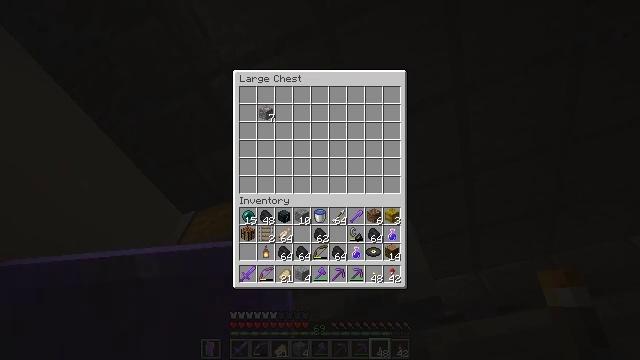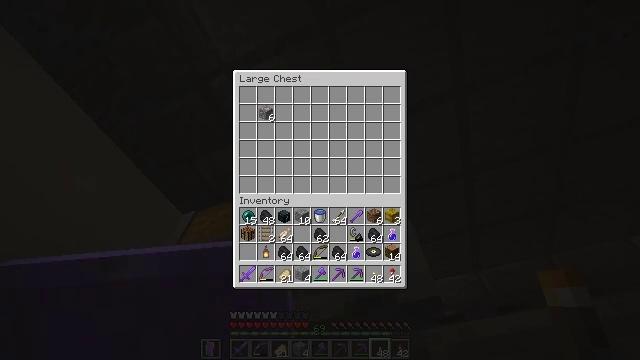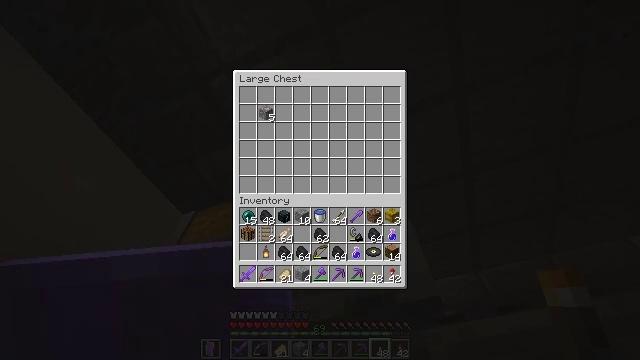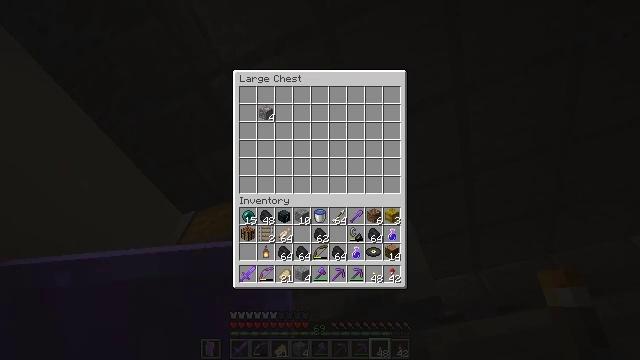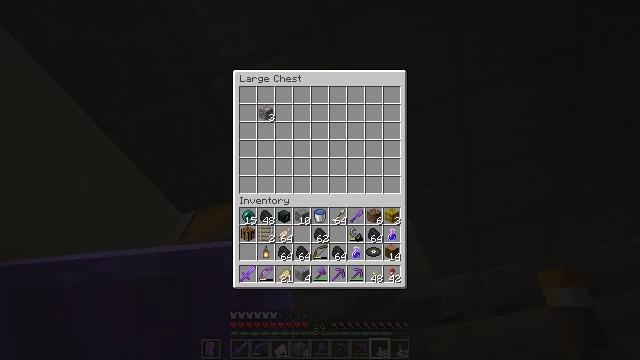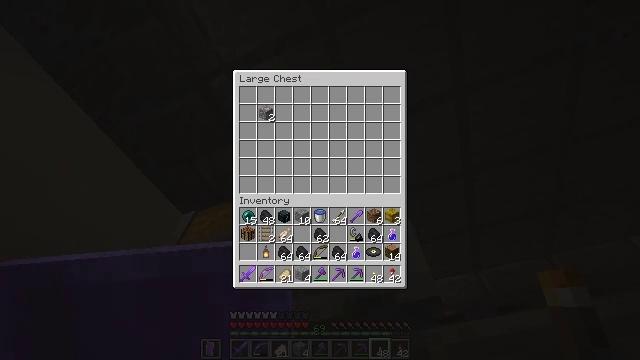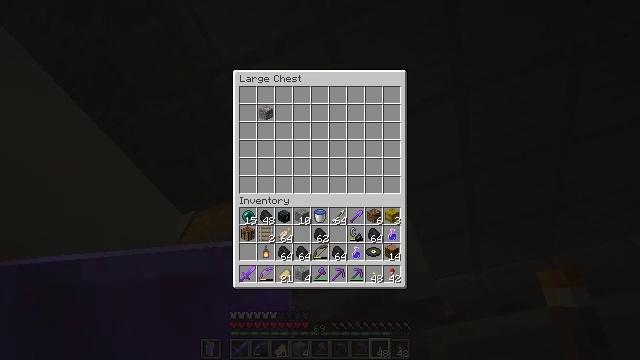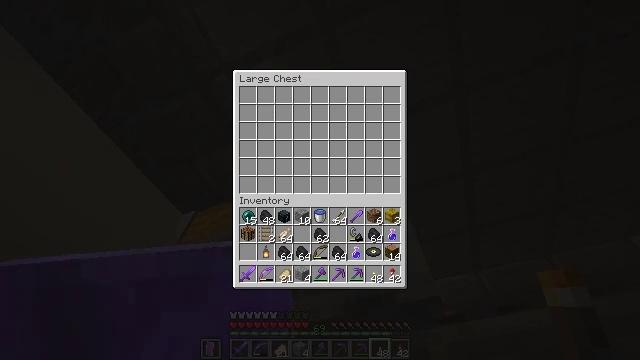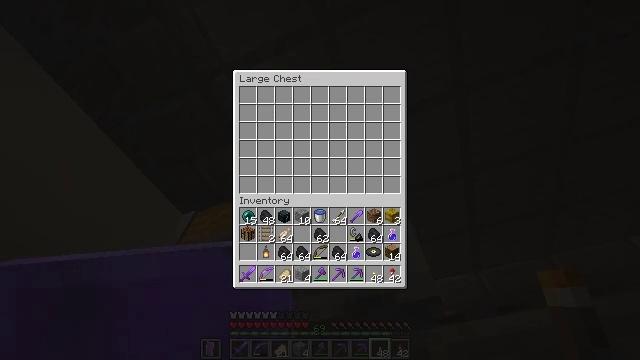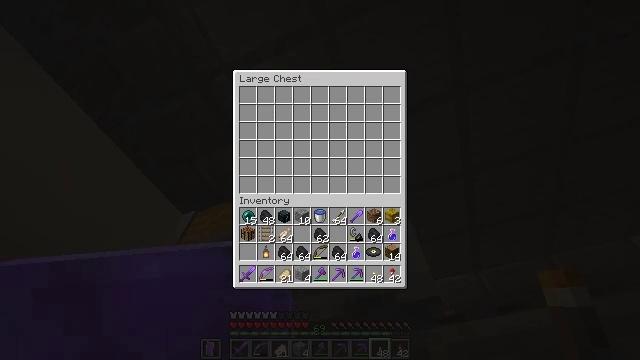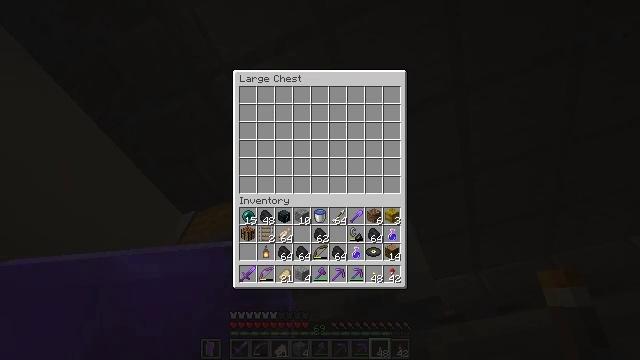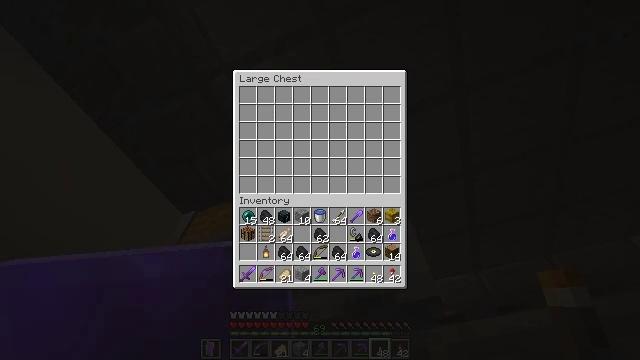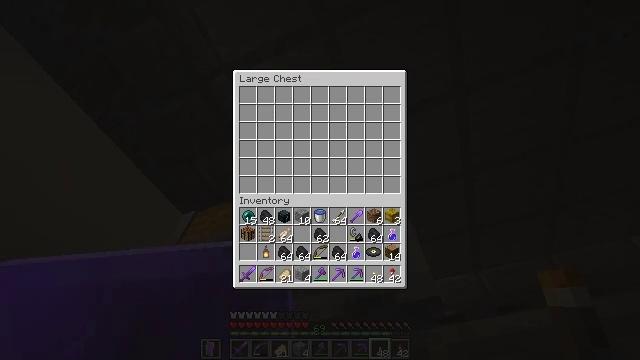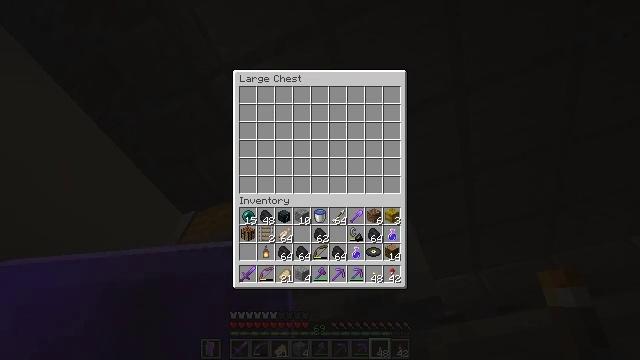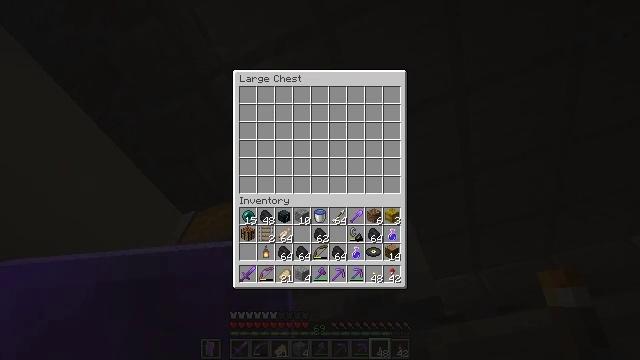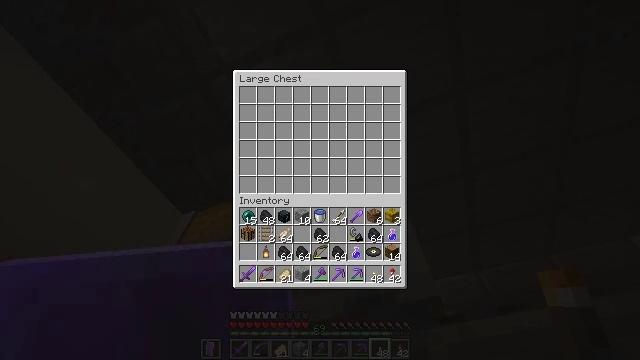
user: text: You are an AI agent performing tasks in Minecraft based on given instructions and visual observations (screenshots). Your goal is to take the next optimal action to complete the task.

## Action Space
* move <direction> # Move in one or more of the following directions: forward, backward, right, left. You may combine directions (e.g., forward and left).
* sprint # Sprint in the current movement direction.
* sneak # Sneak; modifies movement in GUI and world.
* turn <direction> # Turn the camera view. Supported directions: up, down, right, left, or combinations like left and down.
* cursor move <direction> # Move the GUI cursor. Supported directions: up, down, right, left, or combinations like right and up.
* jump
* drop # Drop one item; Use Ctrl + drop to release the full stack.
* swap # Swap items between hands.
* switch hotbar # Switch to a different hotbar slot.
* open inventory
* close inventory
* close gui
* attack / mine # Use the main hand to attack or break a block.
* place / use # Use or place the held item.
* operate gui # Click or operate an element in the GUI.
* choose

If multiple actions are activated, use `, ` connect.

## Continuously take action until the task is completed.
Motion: motion action
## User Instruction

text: Convert andesite blocks into polished andesite at the crafting table.
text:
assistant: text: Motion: no_op
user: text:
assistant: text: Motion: no_op
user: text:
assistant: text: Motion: no_op
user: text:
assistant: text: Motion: no_op
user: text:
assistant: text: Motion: no_op
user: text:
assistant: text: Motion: no_op
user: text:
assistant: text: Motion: no_op
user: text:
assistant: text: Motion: no_op
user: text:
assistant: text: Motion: no_op
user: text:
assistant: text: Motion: no_op
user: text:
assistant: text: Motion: no_op
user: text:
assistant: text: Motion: no_op
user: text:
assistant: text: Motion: no_op
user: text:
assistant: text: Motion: no_op
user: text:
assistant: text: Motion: no_op
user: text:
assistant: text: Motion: no_op
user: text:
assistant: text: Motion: no_op
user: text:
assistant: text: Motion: no_op
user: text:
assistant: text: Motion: turn left and down
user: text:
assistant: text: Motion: turn left and down
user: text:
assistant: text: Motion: turn left and down
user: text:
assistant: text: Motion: no_op
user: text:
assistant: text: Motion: no_op
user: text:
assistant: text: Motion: no_op
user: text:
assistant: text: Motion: no_op
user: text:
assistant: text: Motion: no_op
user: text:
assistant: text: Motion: turn down
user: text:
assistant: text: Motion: no_op
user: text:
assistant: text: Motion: no_op
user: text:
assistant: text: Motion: no_op